Question: I have created a project with a simple RDLC report in ASP.NET which when I bind the 'DataSource' of the report at design time using a 'SqlDataSource' everything works just fine. But if I remove the binding and try to set the 'DataSource' from code then the report seems to never stop loading.
I've worked with this on WinForms apps in the past and had no problems, but this is the first time I've tried to do it in ASP.NET, with no luck.
Here's the code I'm using to set the 'DataSource' in the 'Page_Load' event. As I said using the same 'SqlDataSource' that works if it's bound in the '.aspx' page.
'''
ReportViewer1.Reset()
ReportViewer1.ProcessingMode = ProcessingMode.Local
ReportViewer1.LocalReport.ReportPath = Server.MapPath("Report.rdlc")
ReportViewer1.LocalReport.DataSources.Clear()
ReportViewer1.LocalReport.DataSources.Add(New ReportDataSource("DataSet1", SqlDataSource1))
ReportViewer1.LocalReport.Refresh()
'''
Even if I set the report directly in the reportviewer control and chop the code down to just...
'''
ReportViewer1.LocalReport.DataSources.Clear()
ReportViewer1.LocalReport.DataSources.Add(New ReportDataSource("DataSet1", SqlDataSource1))
ReportViewer1.LocalReport.Refresh()
'''
...it still does the same.
Also, in Visual Studio while the report is loading you can see that a huge amount of script blocks are constantly being generated (the listbox keeps growing):

While this is going on the loading spinner is just going round halfway, restarting and repeating. The page isn't reloading though.
Any thoughts?
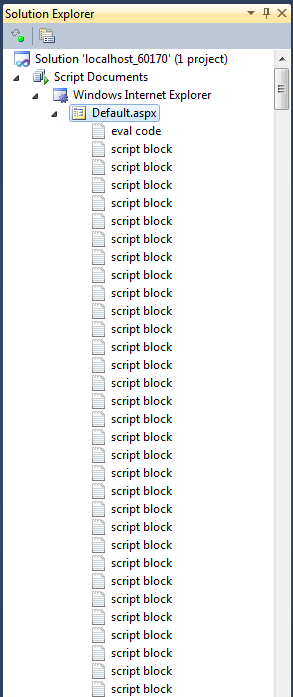
Answer: OK, as usual not long after you post a question, you find a solution.
The solution to this was to make sure the setting of the 'DataSource' is only performed when the page is not a postback. SO in short wrap the code block in:
'''
If Not Page.IsPostBack Then
<set datasource here>
End If
'''
I guess this is because of the AJAX nature of the reportviewer? If anyone could shed any light on why this is the case I'd be interested to hear it.